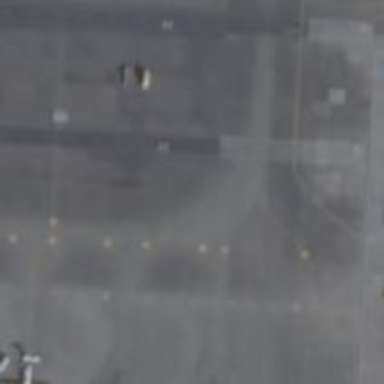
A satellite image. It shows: View of taxiway at the airport.